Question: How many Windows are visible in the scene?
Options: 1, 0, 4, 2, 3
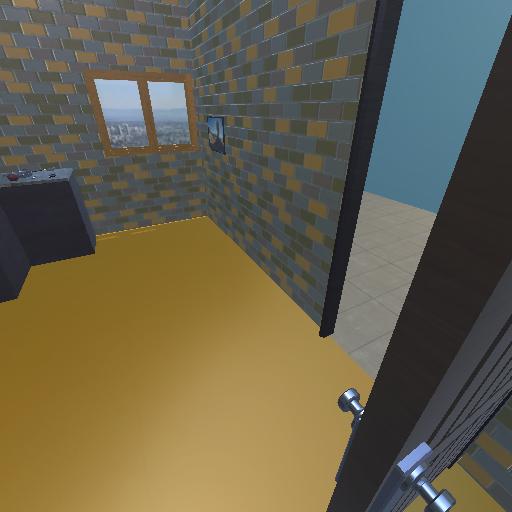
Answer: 1